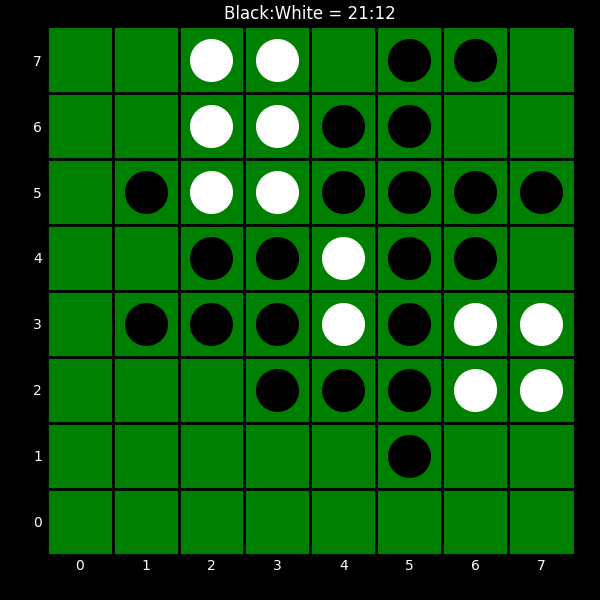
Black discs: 21
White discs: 12